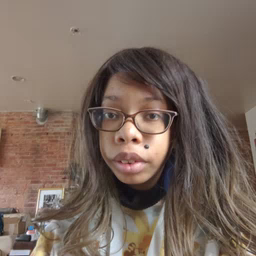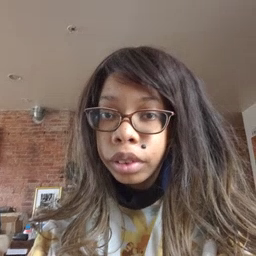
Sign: cat